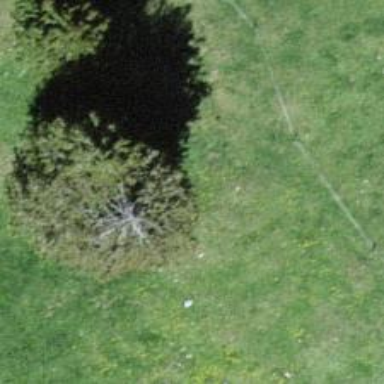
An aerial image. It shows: Needle-leaved tree in its natural environment.